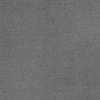
Label: dusty